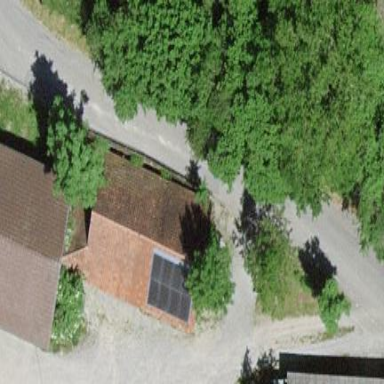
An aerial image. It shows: Barn.